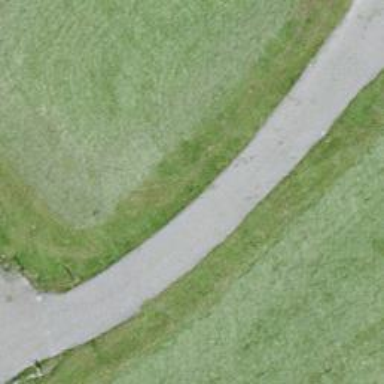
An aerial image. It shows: Well-maintained track road with grade 1 tracktype.